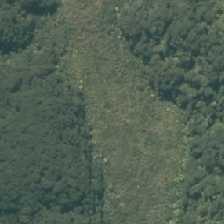
Land cover: herbaceous_freshwater_vege